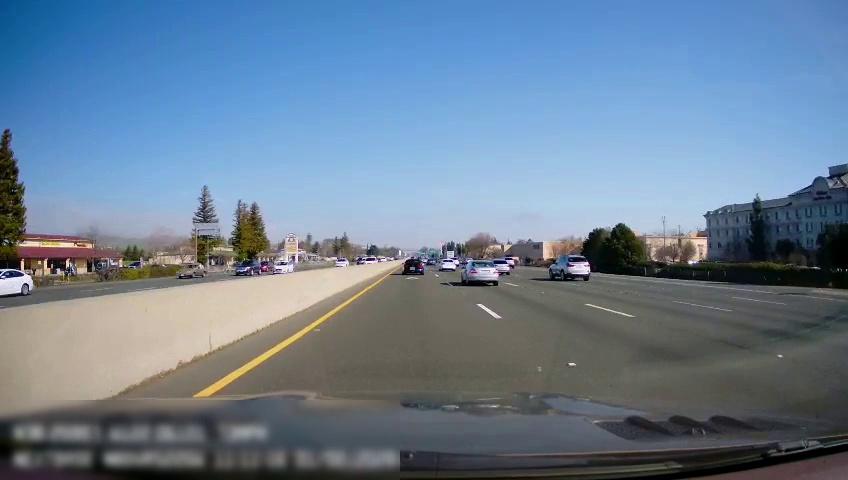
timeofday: Day
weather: Sunny
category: Drivable Space
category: Drivable Space
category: Vehicles | Car
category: Vehicles | Car
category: Vehicles | Car
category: Vehicles | Car
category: Vehicles | SUV
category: Vehicles | Car
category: Vehicles | Car
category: Vehicles | Car
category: Vehicles | Car
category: Vehicles | Van
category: Vehicles | SUV
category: Vehicles | Other LV
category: Vehicles | SUV
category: Vehicles | Car
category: Vehicles | SUV
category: Vehicles | SUV
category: Vehicles | Car
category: Lanes | Alternate Lane
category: Lanes | Current Lane
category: Lanes | Current Lane
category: Lanes | Alternate Lane
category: Lanes | Alternate Lane
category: Lanes | Alternate Lane
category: Lanes | Opposite Lane
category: Lanes | Opposite Lane